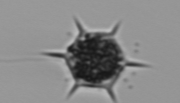
Label: Dictyocha